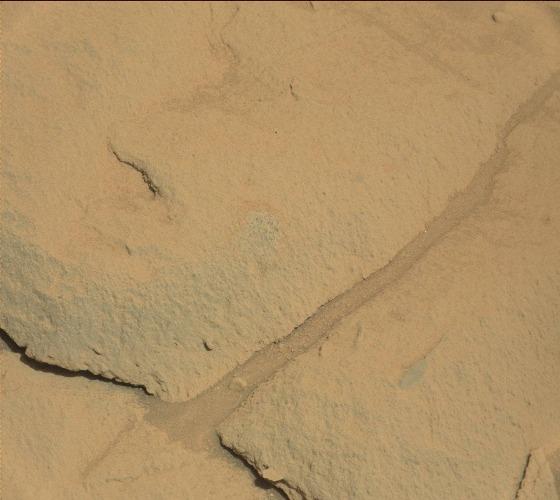
Terrain classes present: Bedrock, Gravel / Sand / Soil, Shadow